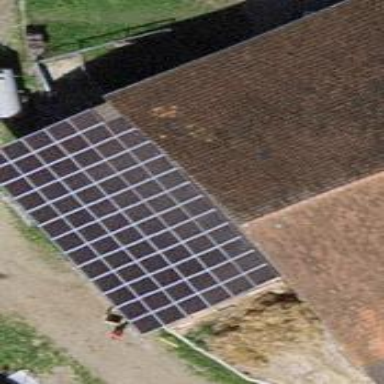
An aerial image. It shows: Solar power generator.